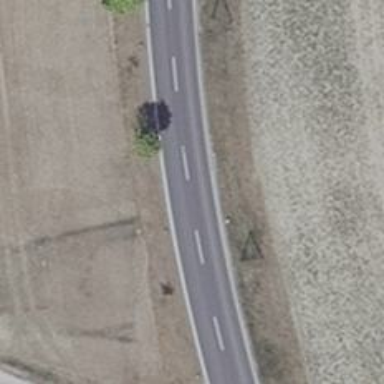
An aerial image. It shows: Secondary road with asphalt surface.